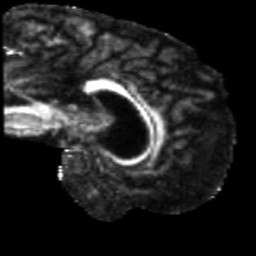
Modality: FA
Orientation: sagittal
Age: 56
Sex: male
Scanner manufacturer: siemens
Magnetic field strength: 3 T
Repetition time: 5.25 s
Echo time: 0.08 s